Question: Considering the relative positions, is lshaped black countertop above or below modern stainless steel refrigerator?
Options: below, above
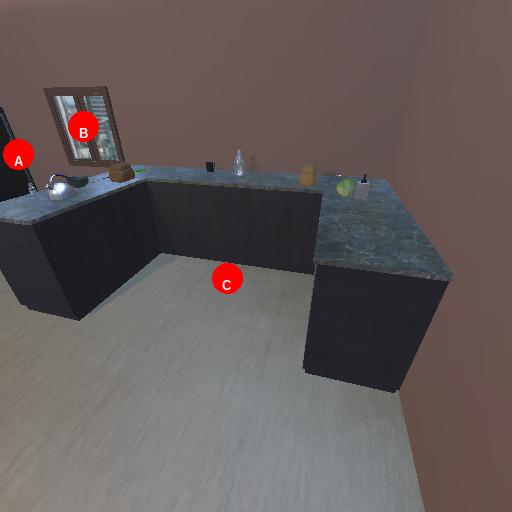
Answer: below